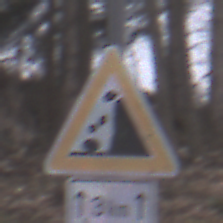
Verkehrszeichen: SteinschlagRechts
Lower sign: LaengeEinerStrecke2
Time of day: Midday
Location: Outdoor (Nature)
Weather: Overcast
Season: Autumn
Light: Natural